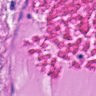
Metastatic tissue present: no